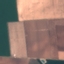
Label: AnnualCrop